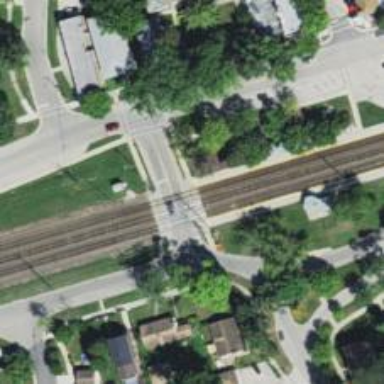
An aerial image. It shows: Crossing for the railway.